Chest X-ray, PA view. Patient: 57 years old, sex F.
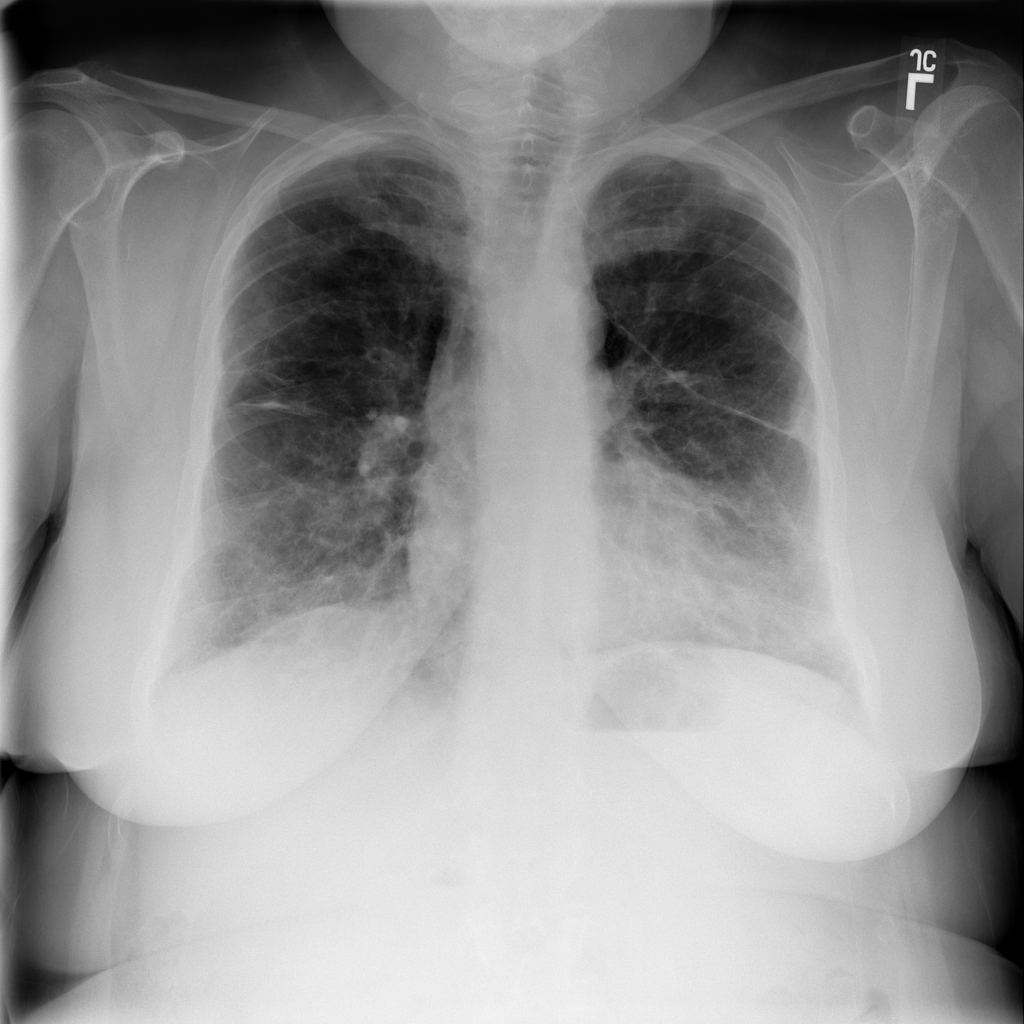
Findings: No Finding